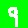
Digit: 9